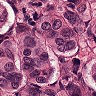
Metastatic tissue present: yes